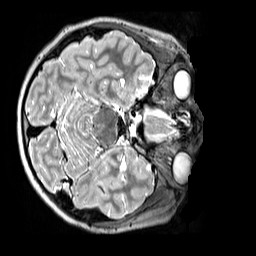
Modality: T2w
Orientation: axial
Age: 11
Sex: male
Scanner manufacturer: siemens
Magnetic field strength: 3 T
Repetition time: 3.2 s
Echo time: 0.408 s